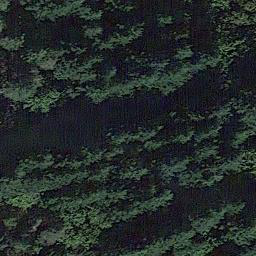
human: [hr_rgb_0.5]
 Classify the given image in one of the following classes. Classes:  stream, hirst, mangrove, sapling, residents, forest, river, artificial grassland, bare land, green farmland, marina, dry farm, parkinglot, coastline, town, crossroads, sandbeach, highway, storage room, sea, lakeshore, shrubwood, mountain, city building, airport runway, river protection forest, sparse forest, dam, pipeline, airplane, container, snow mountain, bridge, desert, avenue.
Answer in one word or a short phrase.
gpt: forest